Field crop: maize
Growth stage: 2
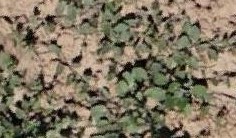
Species: convolvulus